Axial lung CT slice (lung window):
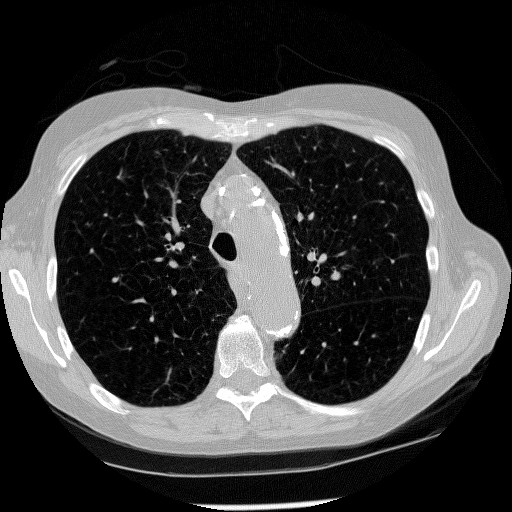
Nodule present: no